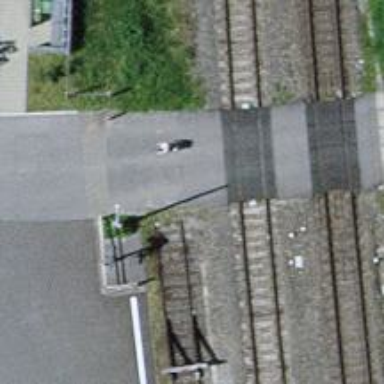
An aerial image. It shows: Railway buffer stop.